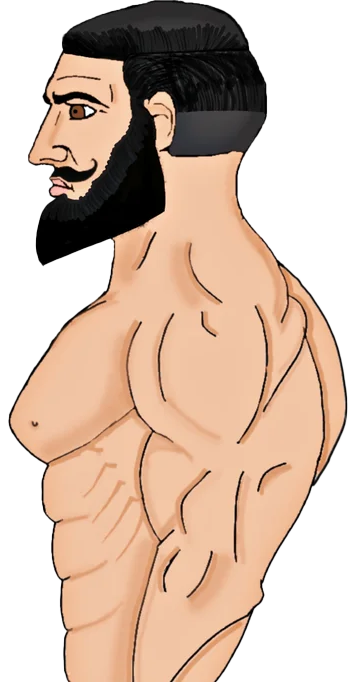
Label: 4_Yes_Chad